Question: I've coded a few, albeit small RESTful Web Services (RWS) before. But In those cases there was total control over the view (presentation layer) i.e., the view was a locally running application on the platform (smartphone?). There was independent control of the view and the RWS at the server that would send JSON (or text or whatever representation that was convenient, let's assume JSON only for the topic).
Now coming to the web: The view (i.e., HTML pages) reside on a server. That server is now supposed to serve the HTML as well as the JSON. My question is how are the 2 separated (or coupled)? Here is an example:

1. At step (X) in the image when the wall page is returned to the client all wall posts are populated on that page. If it were a client whose view was not supplied by a server it'd probably just return JSON of wall posts. So how is this situation handled in this case? Should the server return a server side page (SSP) that has all the rendering/formatting logic?
2. At step (Y) the user wishes to update something on the page and sends a jQuery+Ajax HTTP:PUT to the server (at some URI, so the wall page is a facade?).
Confusions (== Questions ? :-)
- How do you separate the concerns of JSON + SSP when a request is sent to the server?- Is this how web-based clients are designed?? The first page returned (X) is actually a SSP which includes all the logic for making Ajax/REST calls to the server??- How does one then go about a good page construction i.e., JSP (say) + jquery + CSS + AJAX?? (Is it possible to have a NO SSP design in this case? i.e. only HTML + jquery + CSS??)
Just a bit confused..
Thanks in advance
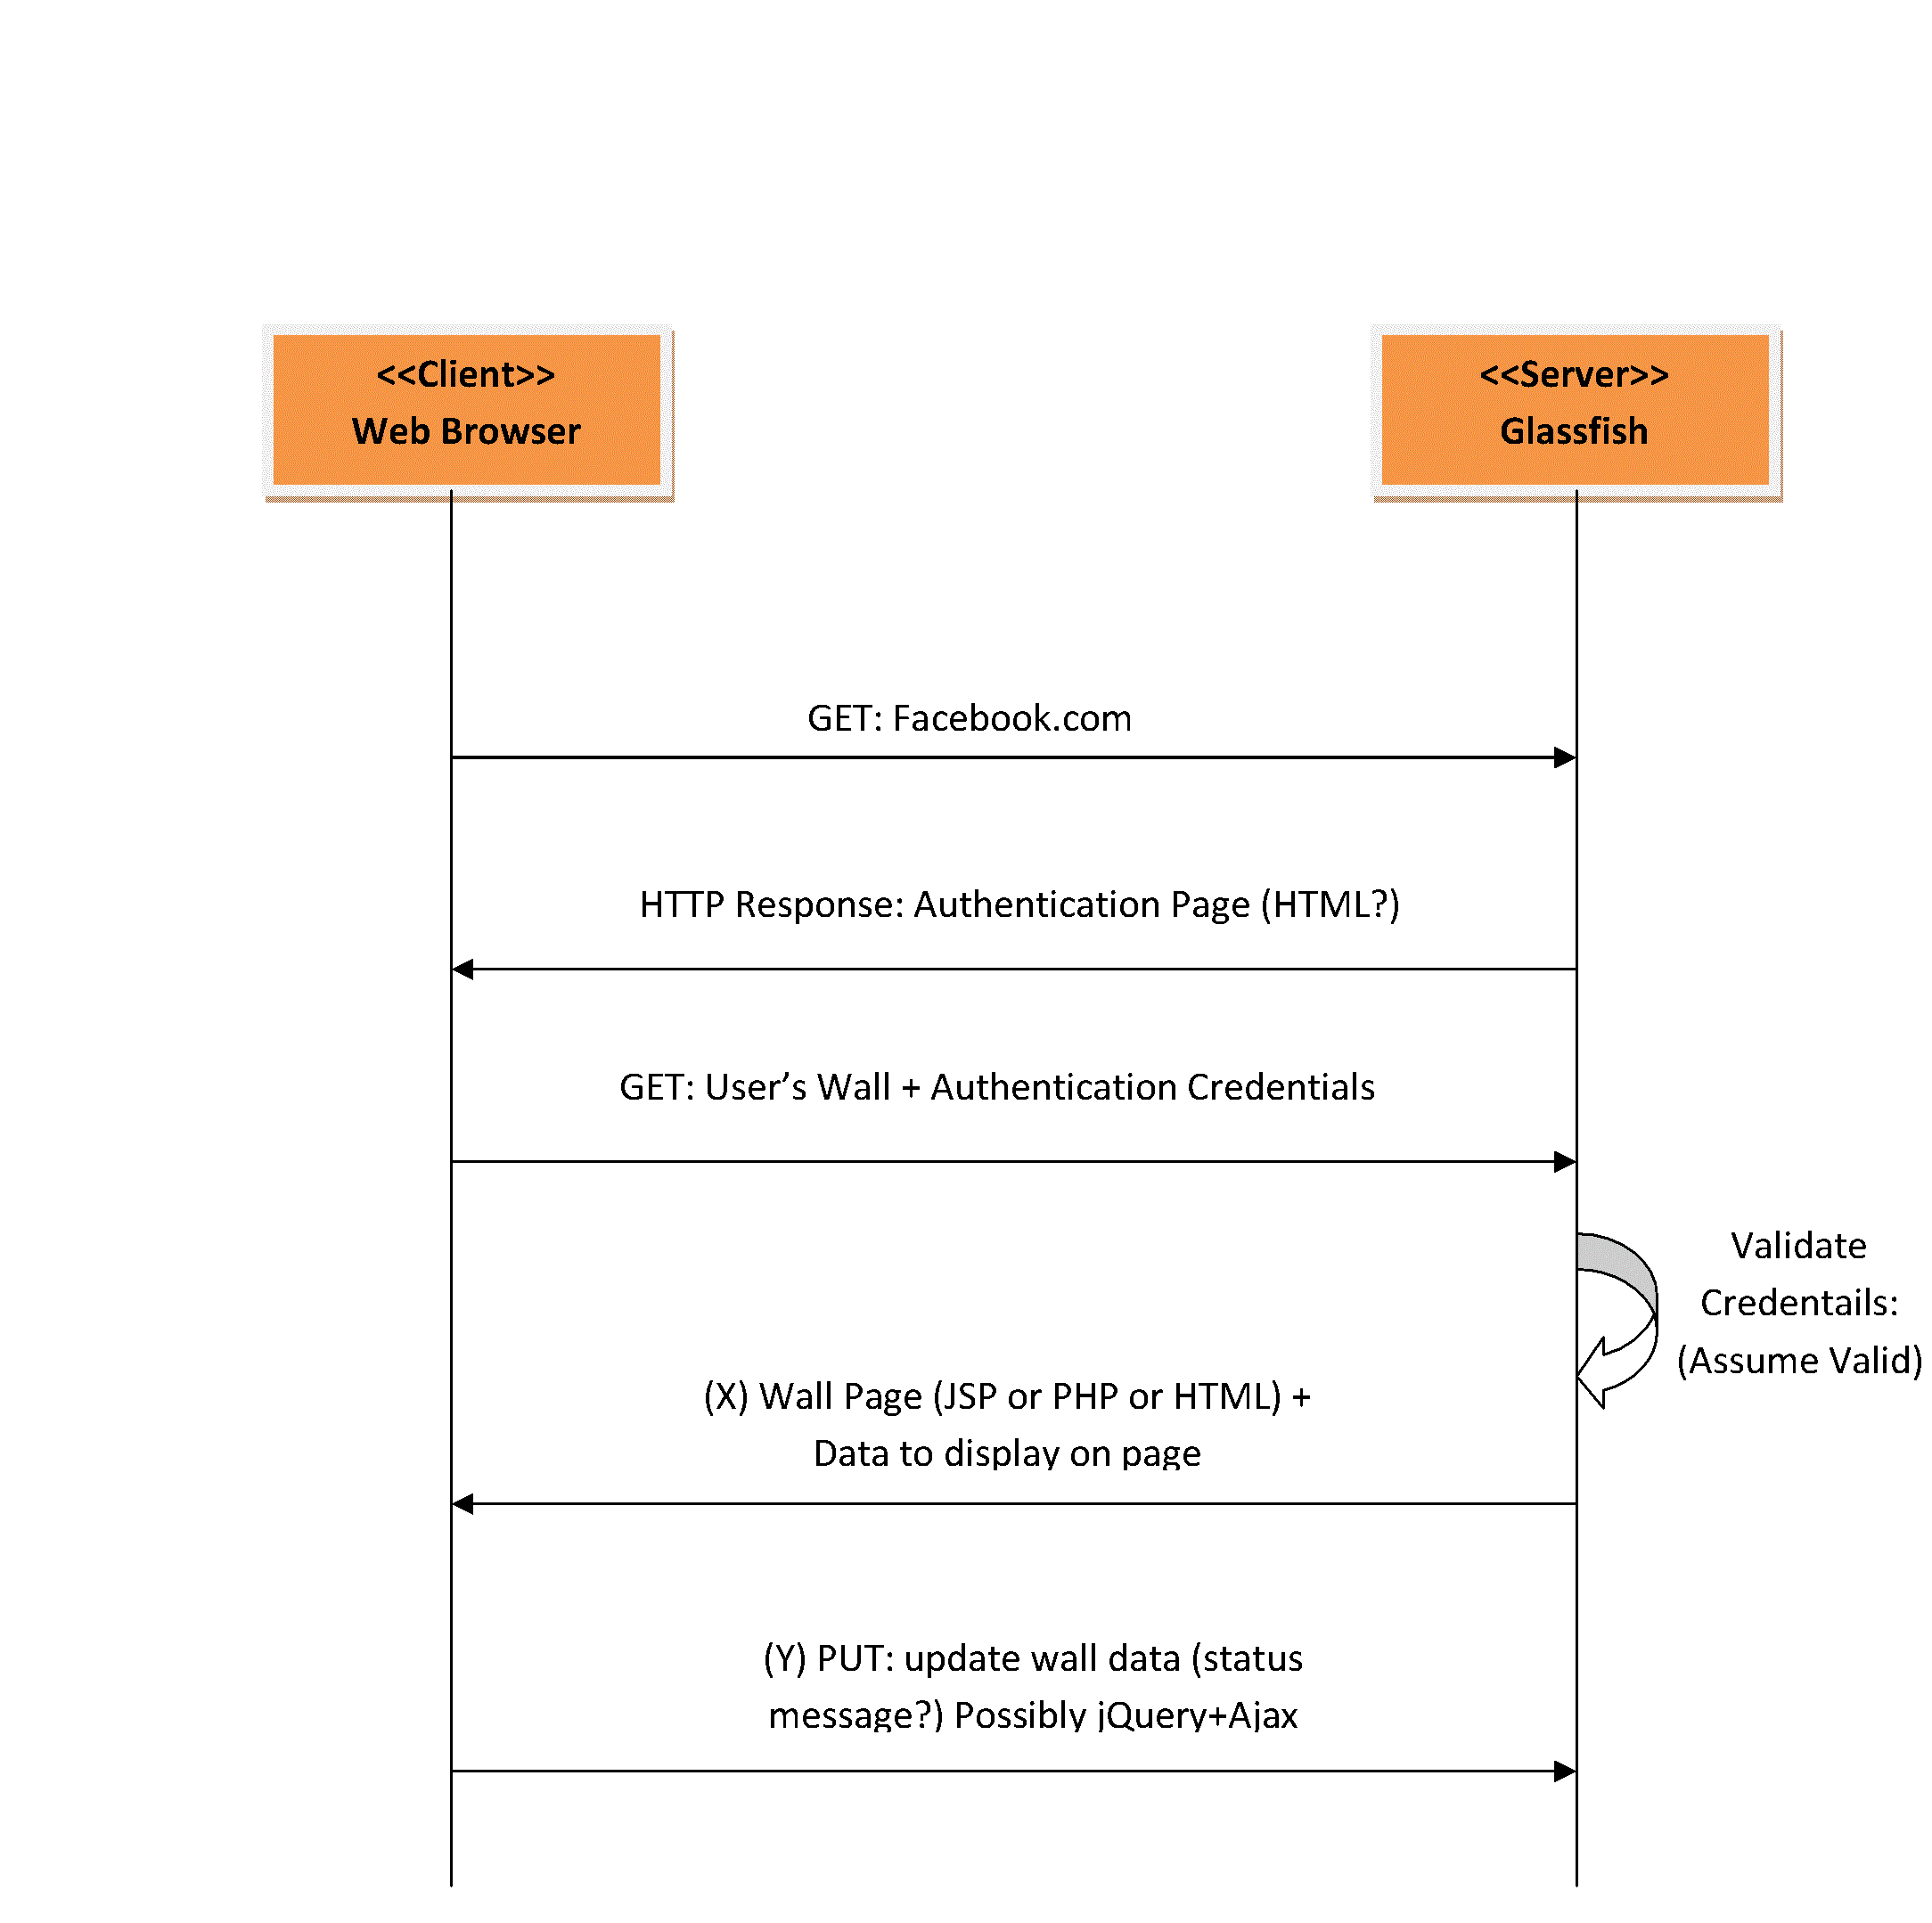
Answer: I guess I'm not understanding exactly what you need here.
But why not simply look at the request Content-Type header and return the client what they ask? If they ask for HTML, send them HTML. If they ask for JSON, send them JSON.
You might want to consider something like JAX-RS which will dispatch to code based on the Content-Type, perhaps that will relieve some of your pain.